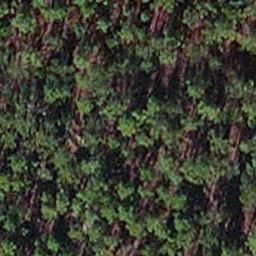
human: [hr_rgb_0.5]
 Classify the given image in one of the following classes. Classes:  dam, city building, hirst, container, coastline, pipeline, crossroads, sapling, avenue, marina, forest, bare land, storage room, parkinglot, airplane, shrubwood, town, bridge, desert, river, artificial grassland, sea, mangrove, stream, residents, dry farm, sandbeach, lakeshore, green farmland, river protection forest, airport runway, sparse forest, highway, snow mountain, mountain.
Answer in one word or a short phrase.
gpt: sapling